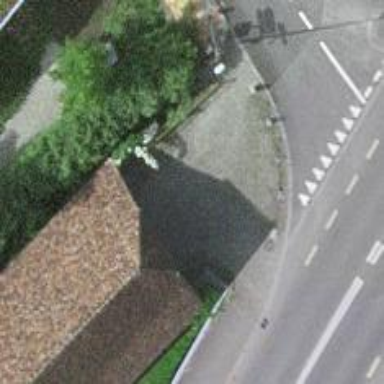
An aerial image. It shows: Covered pedestrian bridge over the road.